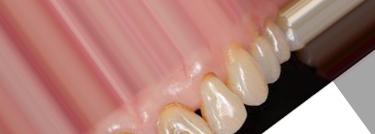
Condition: Tooth Discoloration